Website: macys
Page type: customer-info-address
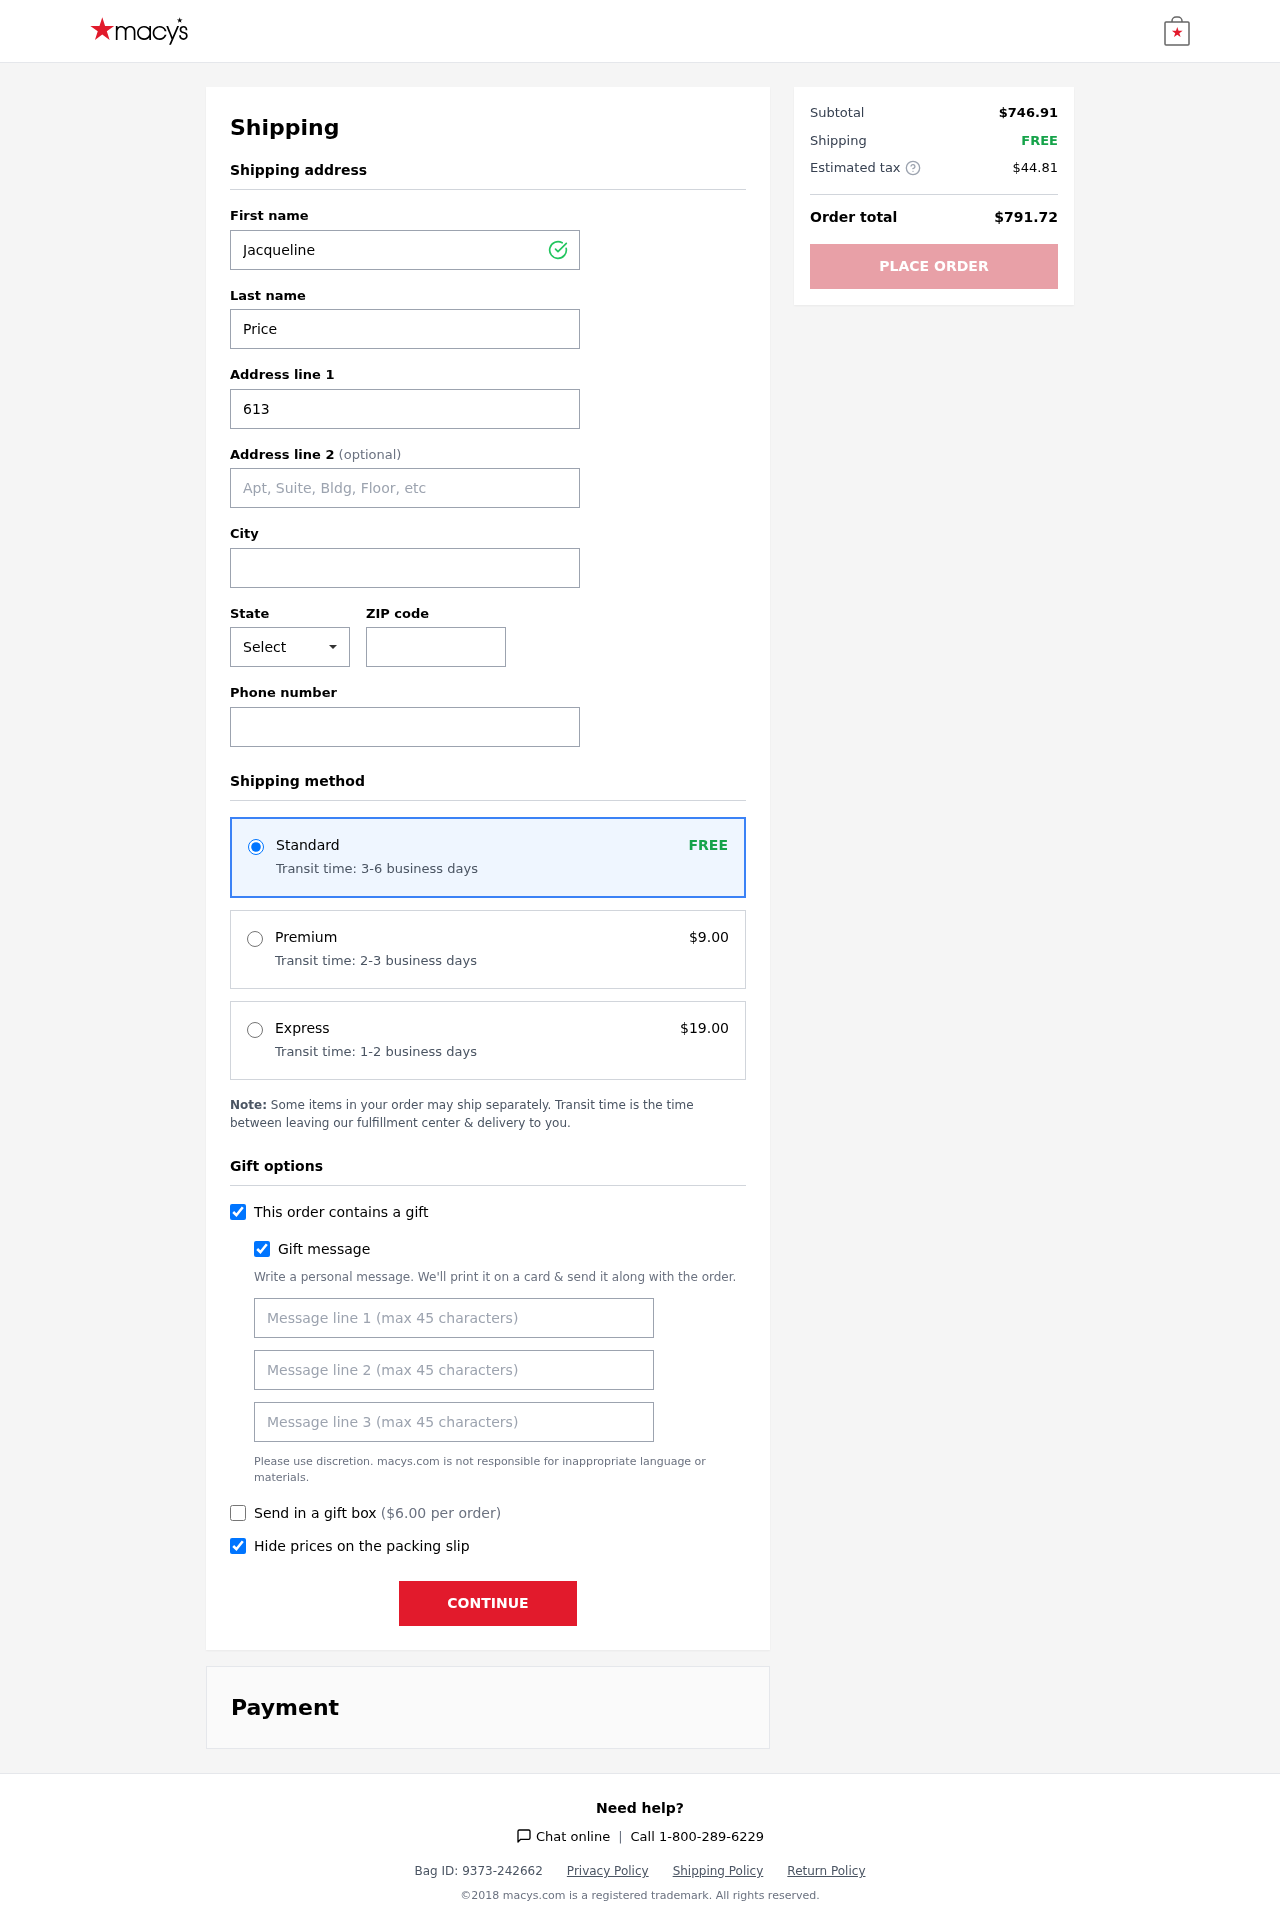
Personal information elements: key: PII_CITY
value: East Abigailfort
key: PII_FIRSTNAME
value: Jacqueline
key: PII_GIFT_MESSAGE
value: Hey Bryan! I thought this beautiful rug would be the perfect touch for your space—just like you, it adds warmth and style. Can’t wait to see it brighten up your home!  Jacqueline
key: PII_LASTNAME
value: Price
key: PII_PHONE
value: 5169008889
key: PII_POSTCODE
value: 22498
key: PII_STATE_ABBR
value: IA
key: PII_STREET
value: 6134 Erica Parks
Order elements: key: ORDER_SHIPPING_STANDARD
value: FREE
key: ORDER_SHIPPING_STANDARD_TIME
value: Transit time: 3-6 business days
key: ORDER_SHIPPING_PREMIUM
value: $9.00
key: ORDER_SHIPPING_PREMIUM_TIME
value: Transit time: 2-3 business days
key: ORDER_SHIPPING_EXPRESS
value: $19.00
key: ORDER_SHIPPING_EXPRESS_TIME
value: Transit time: 1-2 business days
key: ORDER_GIFT_BOX_FEE
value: $6.00
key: ORDER_SUBTOTAL
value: $746.91
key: ORDER_SHIPPING_COST
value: FREE
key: ORDER_TAX
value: $44.81
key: ORDER_TOTAL
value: $791.72